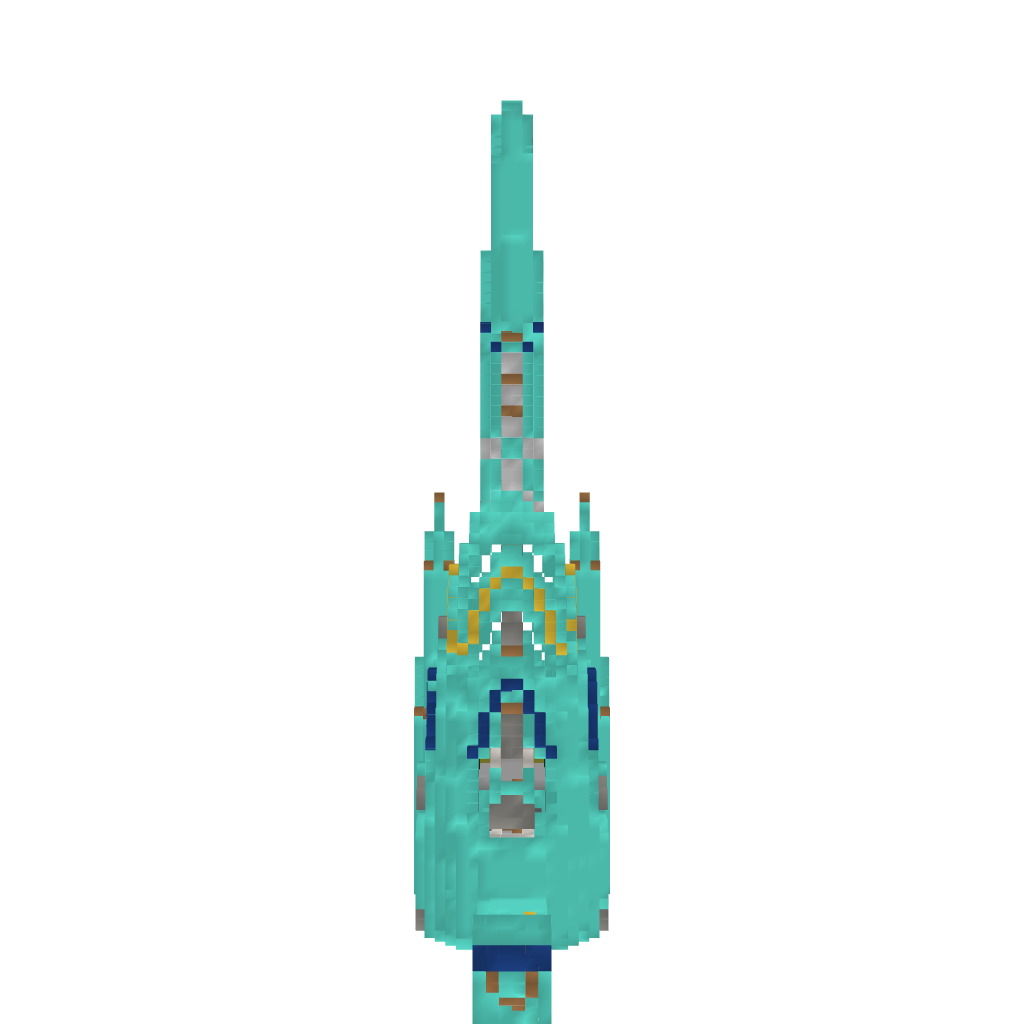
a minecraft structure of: the big rich castle